Question: And given that, shouldn't all position values that end up being rendered be between the values -1 and 1?
I tried passing said position value as the "color" value from my vertex shader to my fragment shader to see what would happen, and expected a gradient the full way across the screen (at least, where geometry exists).
I would EXPECT the top-right corner of the screen to have color value rgb(1.0,1.0,?.?) (? because the z value might vary), and that would gradiate towards (0.0,0.0,?.?) at the very center of the screen (and anything to the bottom left would have 0'd r and g components because their value would be negative).
But instead, what I'm getting looks like the gradiation is happening in a smaller scale towards the center of my screen (attached):
(
Why is this? This makes it look like the geometry position resulting from the composition of my matrices and position is a value between -10ish and 10ish...?
Any ideas what I might be missing?
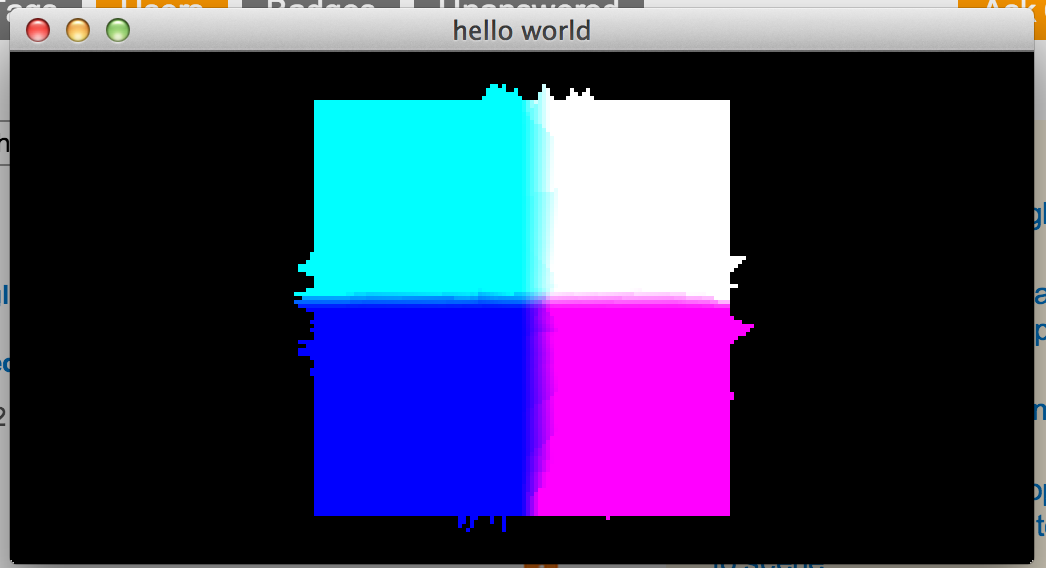
Answer: You are confusing several things here.
'projMat * viewMat * modelMat * vPos' will transform 'vPos' into , not . However, using your coordinates as colors, you don't even want screen space (which are the pixel coordinates relative to the output window, and accessible via 'gl_FragmentPosition' in the fragment shader), but you want [-1,1] coordinates. You get to NDC by dividing by the 'w' component of your clipspace value.
From the images you get I can guess that 'projMat' is a projective transform, since in the orthogonal case, 'clip.w' will typically be 1 for all vertices (not necessarily, but very likely), and the results would look more like you would expect.
You can see from your image that x and y (r and g) are zero in the center. However, those values are not limited to the interval [-1,1], but your shader output values are clamped to [0,1] so you don't see much of a gradient. Your z coord is >= 1 anywhere, so it does not change at all in the image.
If you would use the NDC coords as colors, you would indeed see a red gradient in the right half, and a green gradient in the upper half, but the other areas where the value is below 0 will still be clamped to zero. You would also get some more info in the blue channel (although it might be possible that NDC z is <= 0 for your whole scene), but you should be aware of the nonlinear z distortions introducted by the divide.